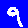
Digit: 9